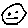
Label: smiley face